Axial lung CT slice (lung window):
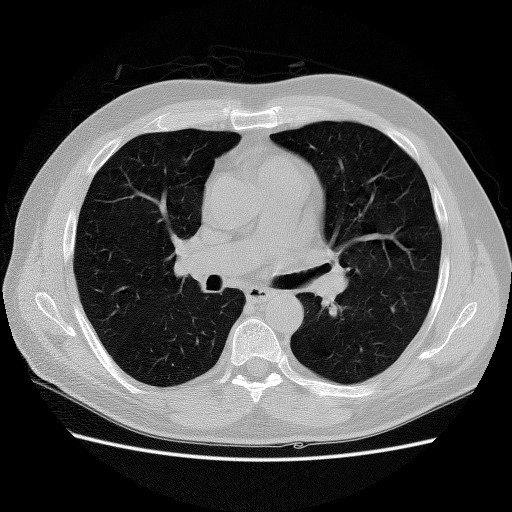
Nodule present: no